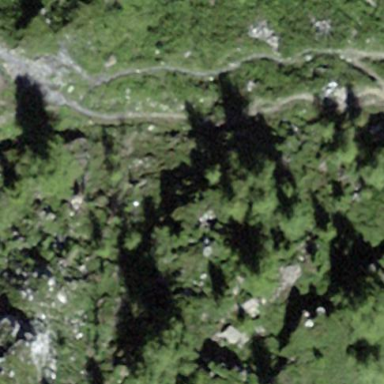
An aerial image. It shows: Forest area.